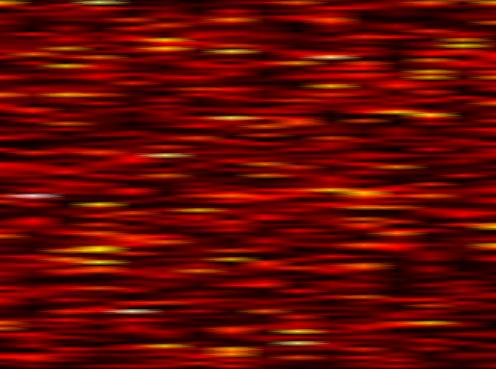
Label: WOLA